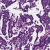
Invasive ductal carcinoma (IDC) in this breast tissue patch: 1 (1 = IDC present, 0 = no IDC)